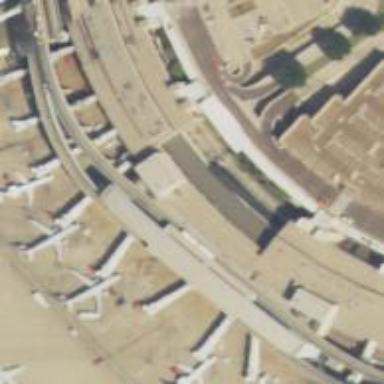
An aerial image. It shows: Airport gate.